Question: The shortest possible program to show my problem:
'''
import javafx.application.Application;
import javafx.geometry.Insets;
import javafx.scene.Scene;
import javafx.scene.control.CheckBox;
import javafx.scene.control.Label;
import javafx.scene.layout.Priority;
import javafx.scene.layout.StackPane;
import javafx.scene.layout.VBox;
import javafx.stage.Stage;
public class TestCheckBox extends Application {
public static void main(String[] args) {
launch(args);
}
public void start(Stage stage) {
Scene scene = new Scene(new StackPane());
final VBox vbox = new VBox();
vbox.getChildren().addAll(new Label("ABC_DEF"), new CheckBox("ABC_DEF"));
((StackPane) scene.getRoot()).getChildren().add(vbox);
stage.setScene(scene);
stage.show();
}
}
'''
leads to:

In SceneBuilder by comparison it's displayed normally, but not in my application. I am running Java 1.8.0-b129
Any hint?
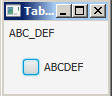
Answer: You probably want to <URL> to 'false' on the CheckBox.
> MnemonicParsing property to enable/disable text parsing. If this is set to true, then the Label text will be parsed to see if it contains the mnemonic parsing character '_'. When a mnemonic is detected the key combination will be determined based on the succeeding character, and the mnemonic added.The default value for Labeled is false, but it is enabled by default on some Controls.